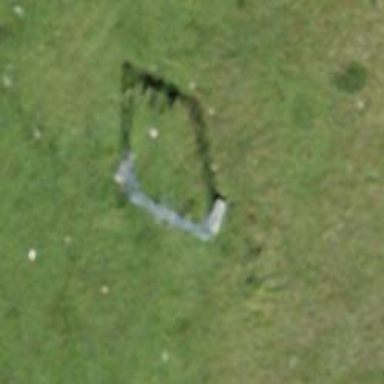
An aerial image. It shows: Pylon for aerialway.